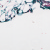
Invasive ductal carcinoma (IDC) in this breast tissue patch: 0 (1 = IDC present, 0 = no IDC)